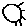
Label: sun